Question: My concrete case is that I want to do something like this:

Thanks!
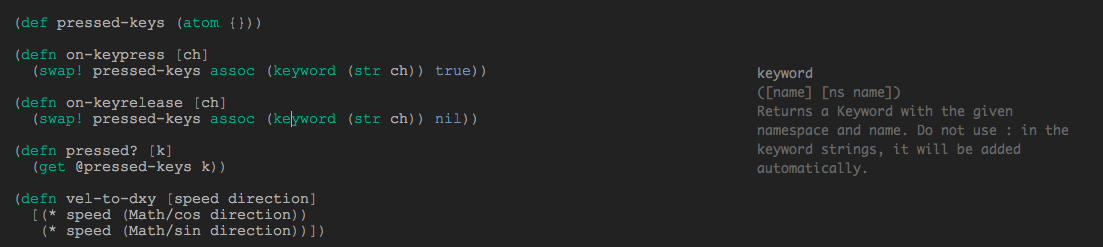
Answer: Take a look at <URL>. What they implement is tool tip, not floating box, but it would be enough if you want to just show some info around the cursor. Even if tool tip is not enough, looking at the implementation and playing around with it could give you some idea about what you can do in Emacs. popup.el uses overlay as @d11wtq suggested. pos-tip.el uses X-based functions such as 'x-show-tip'.
Also <URL>.